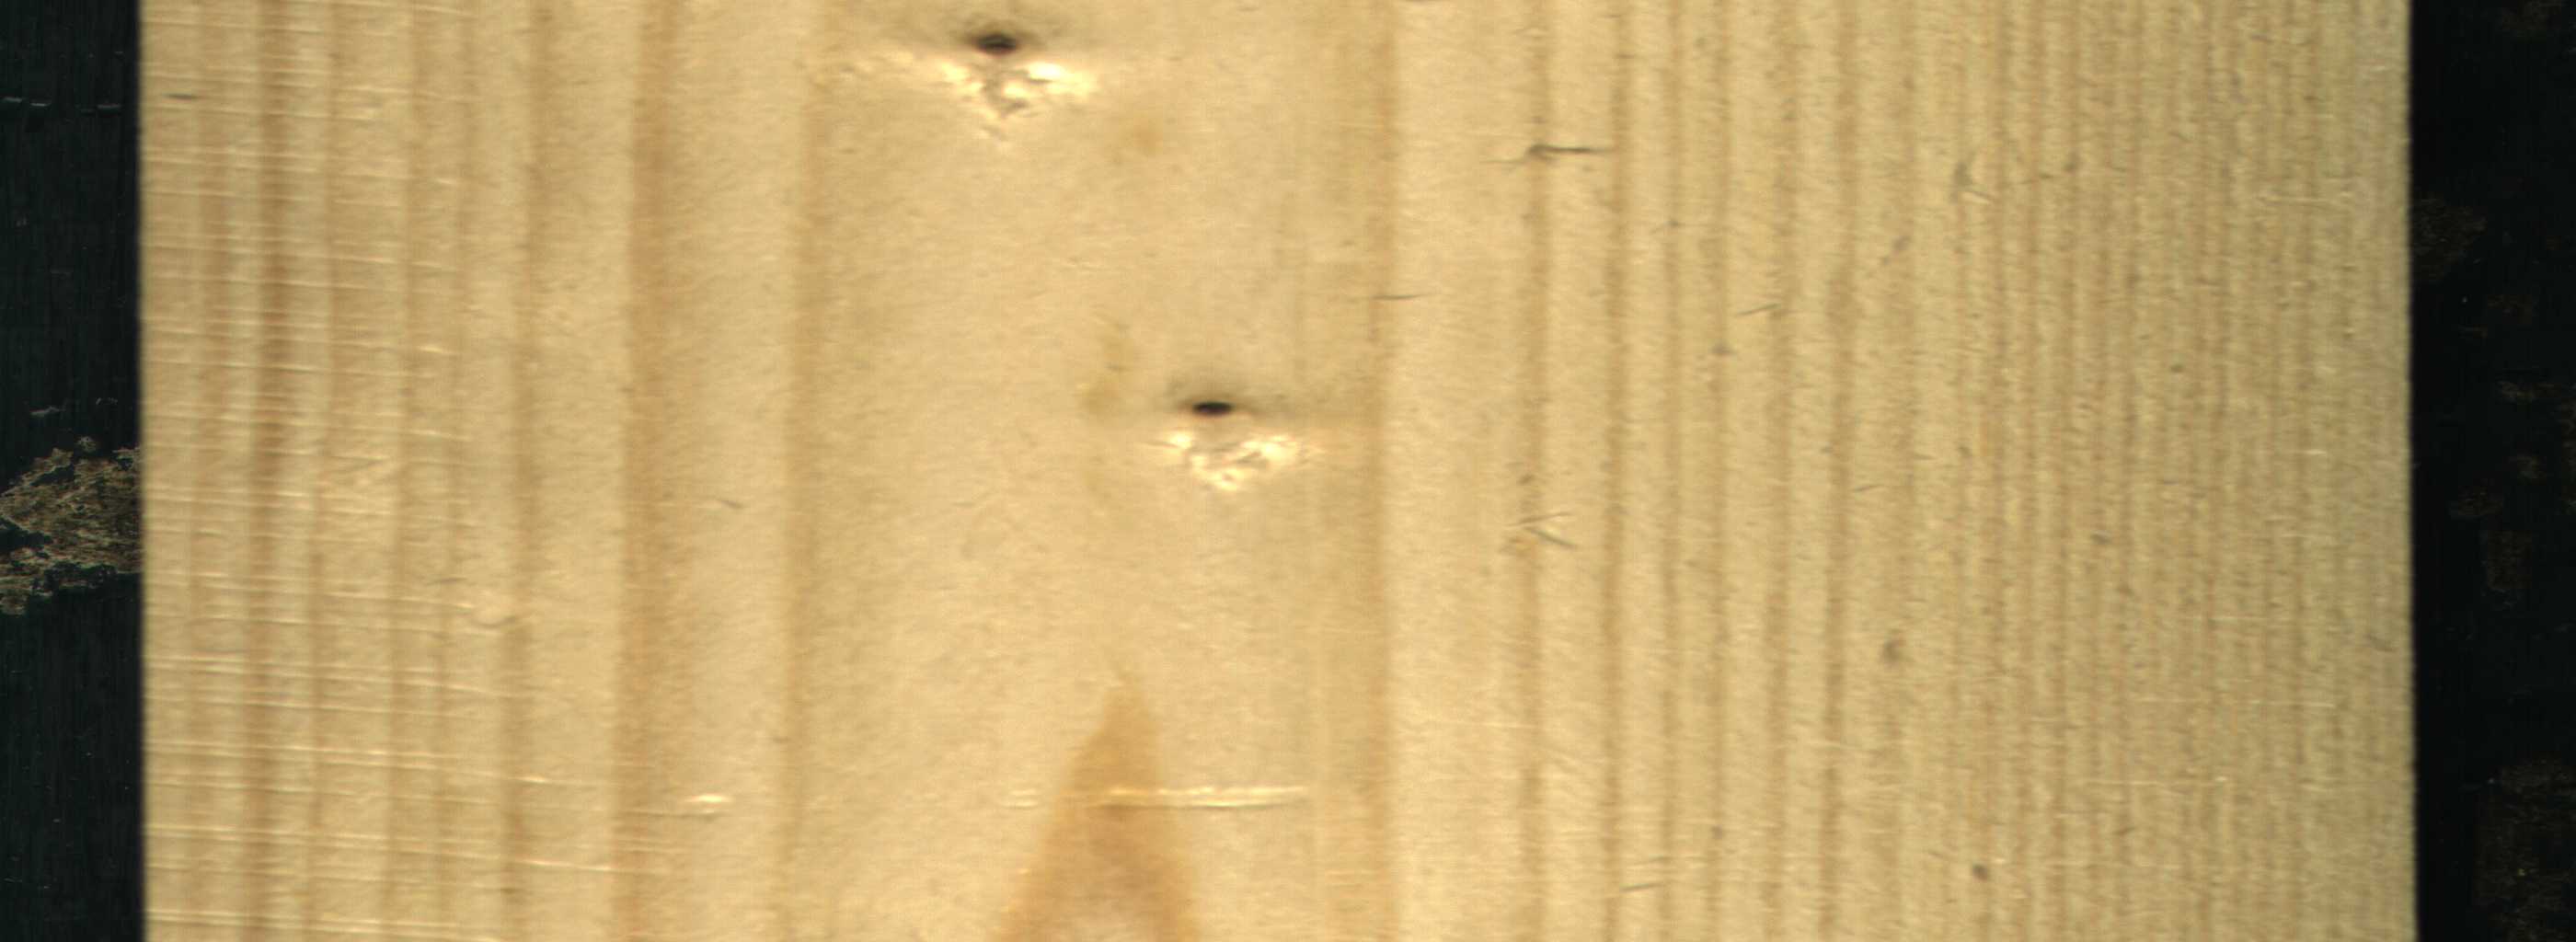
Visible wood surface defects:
Dead_Knot
Live_Knot